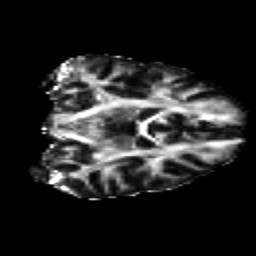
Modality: FA
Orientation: coronal
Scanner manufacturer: ge
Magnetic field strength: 3 T
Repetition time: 8.8 s
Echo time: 0.081 s